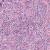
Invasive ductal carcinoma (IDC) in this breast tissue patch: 1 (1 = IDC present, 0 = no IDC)